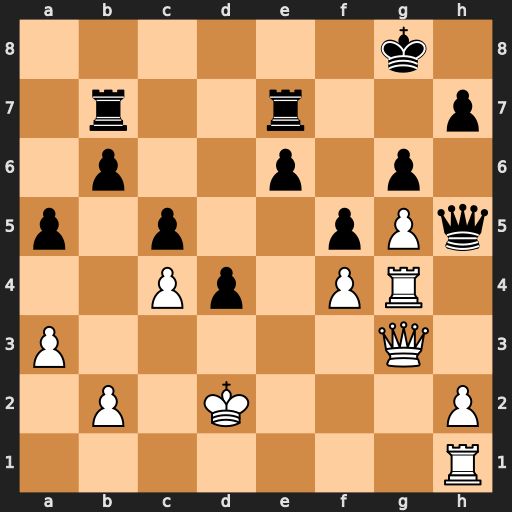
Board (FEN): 6k1/1r2r2p/1p2p1p1/p1p2pPq/2Pp1PR1/P5Q1/1P1K3P/7R
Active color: w
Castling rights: -
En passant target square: f6
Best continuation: Rh4 Qxh4 Qxh4